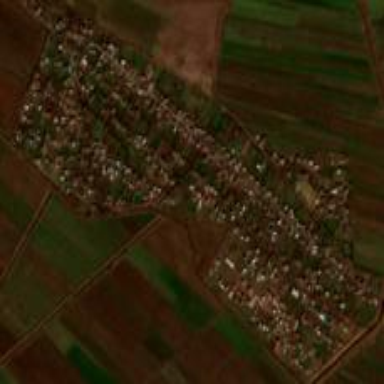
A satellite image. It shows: Residential area located in village.